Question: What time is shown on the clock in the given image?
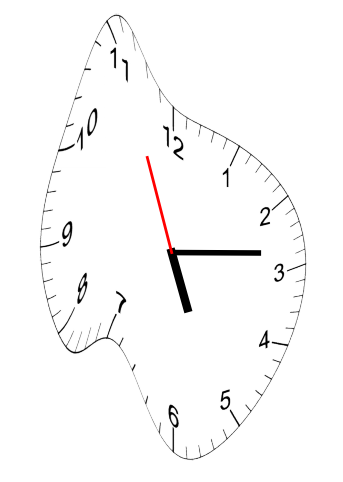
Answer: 05:13:56